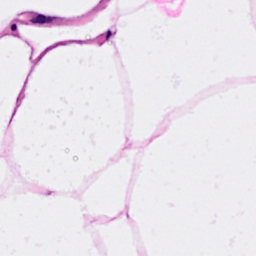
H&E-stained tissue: Breast